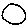
Label: moon